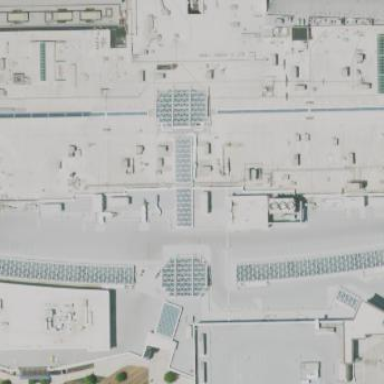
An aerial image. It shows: Retail building that serves as mall.